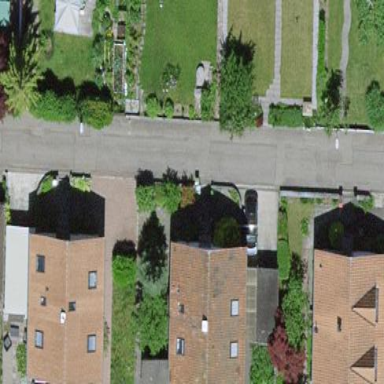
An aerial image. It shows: Residential building.